Field crop: tomato
Growth stage: 1
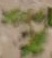
Species: portulaca